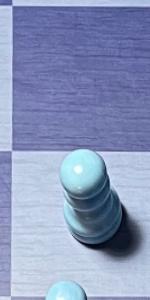
Label: Pawn_White